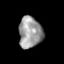
Tissue: prostate
Cell type: Fibroblasts
Senescence score: 0.7354
Nuclear area (px): 713
Mean DAPI intensity: 155.122